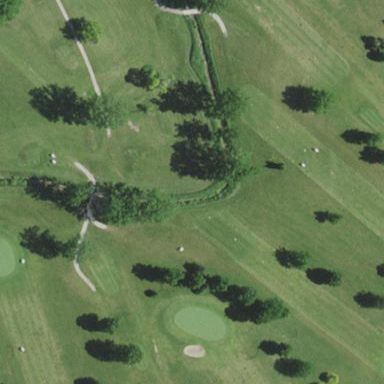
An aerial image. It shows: Grassy area designated as golf fairway.